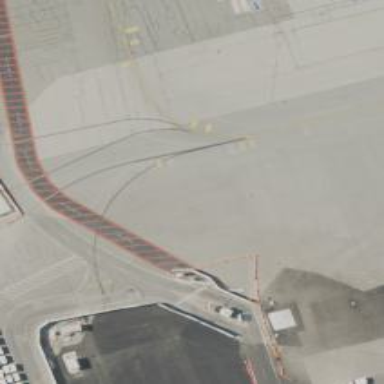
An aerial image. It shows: Image of taxiway at airport.